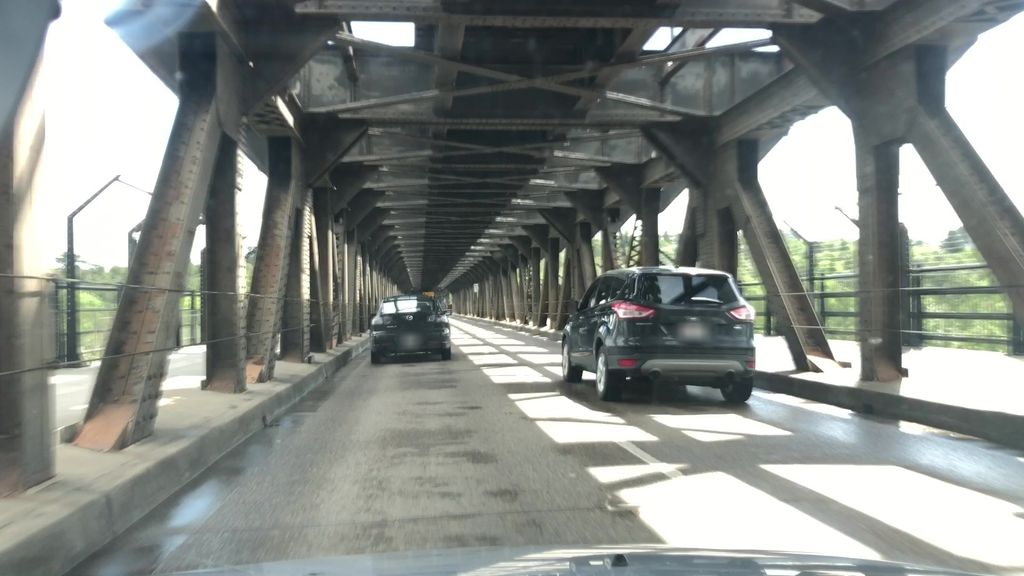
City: edmonton